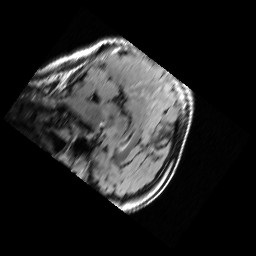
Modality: FLAIR
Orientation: sagittal
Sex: male
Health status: ill
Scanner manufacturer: siemens
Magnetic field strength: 3 T
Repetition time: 9.64 s
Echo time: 0.136 s